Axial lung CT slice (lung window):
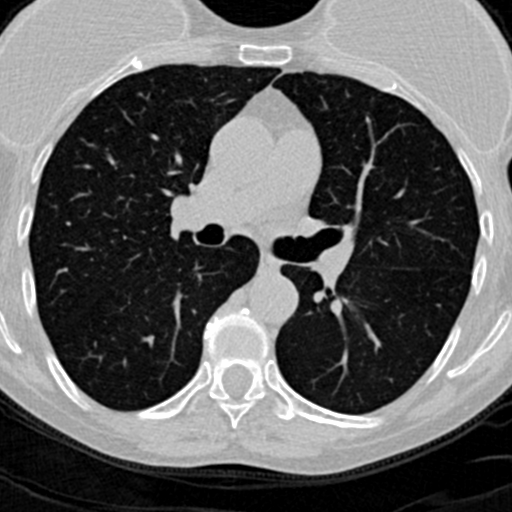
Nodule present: no